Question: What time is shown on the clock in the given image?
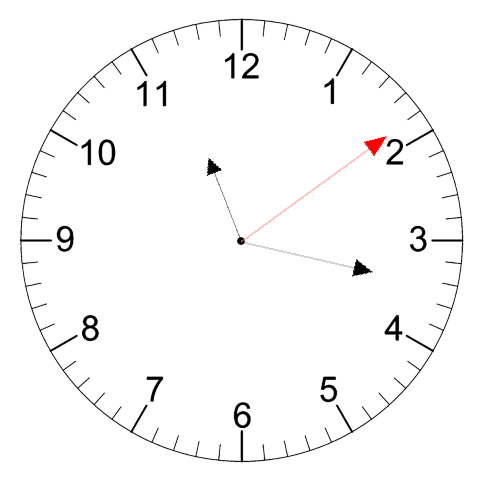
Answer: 11:17:09